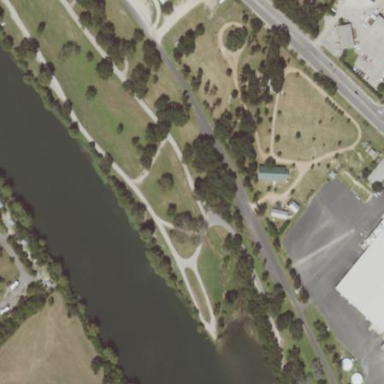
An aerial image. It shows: Park.